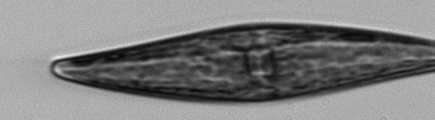
Label: Pleurosigma